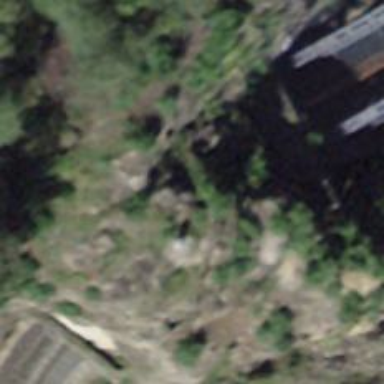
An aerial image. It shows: Narrow-gauge railway tunnel with electrified contact line.